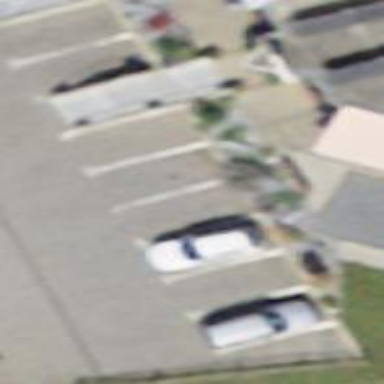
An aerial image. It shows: Parking area with surface.